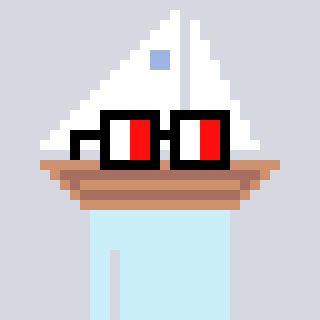
a pixel art character with square glasses with black frames and red eyes, a sailboat-shaped head and a darkpink-colored body on a cool background